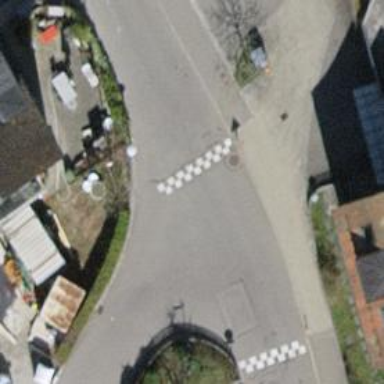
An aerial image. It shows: Traffic calming table.